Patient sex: F
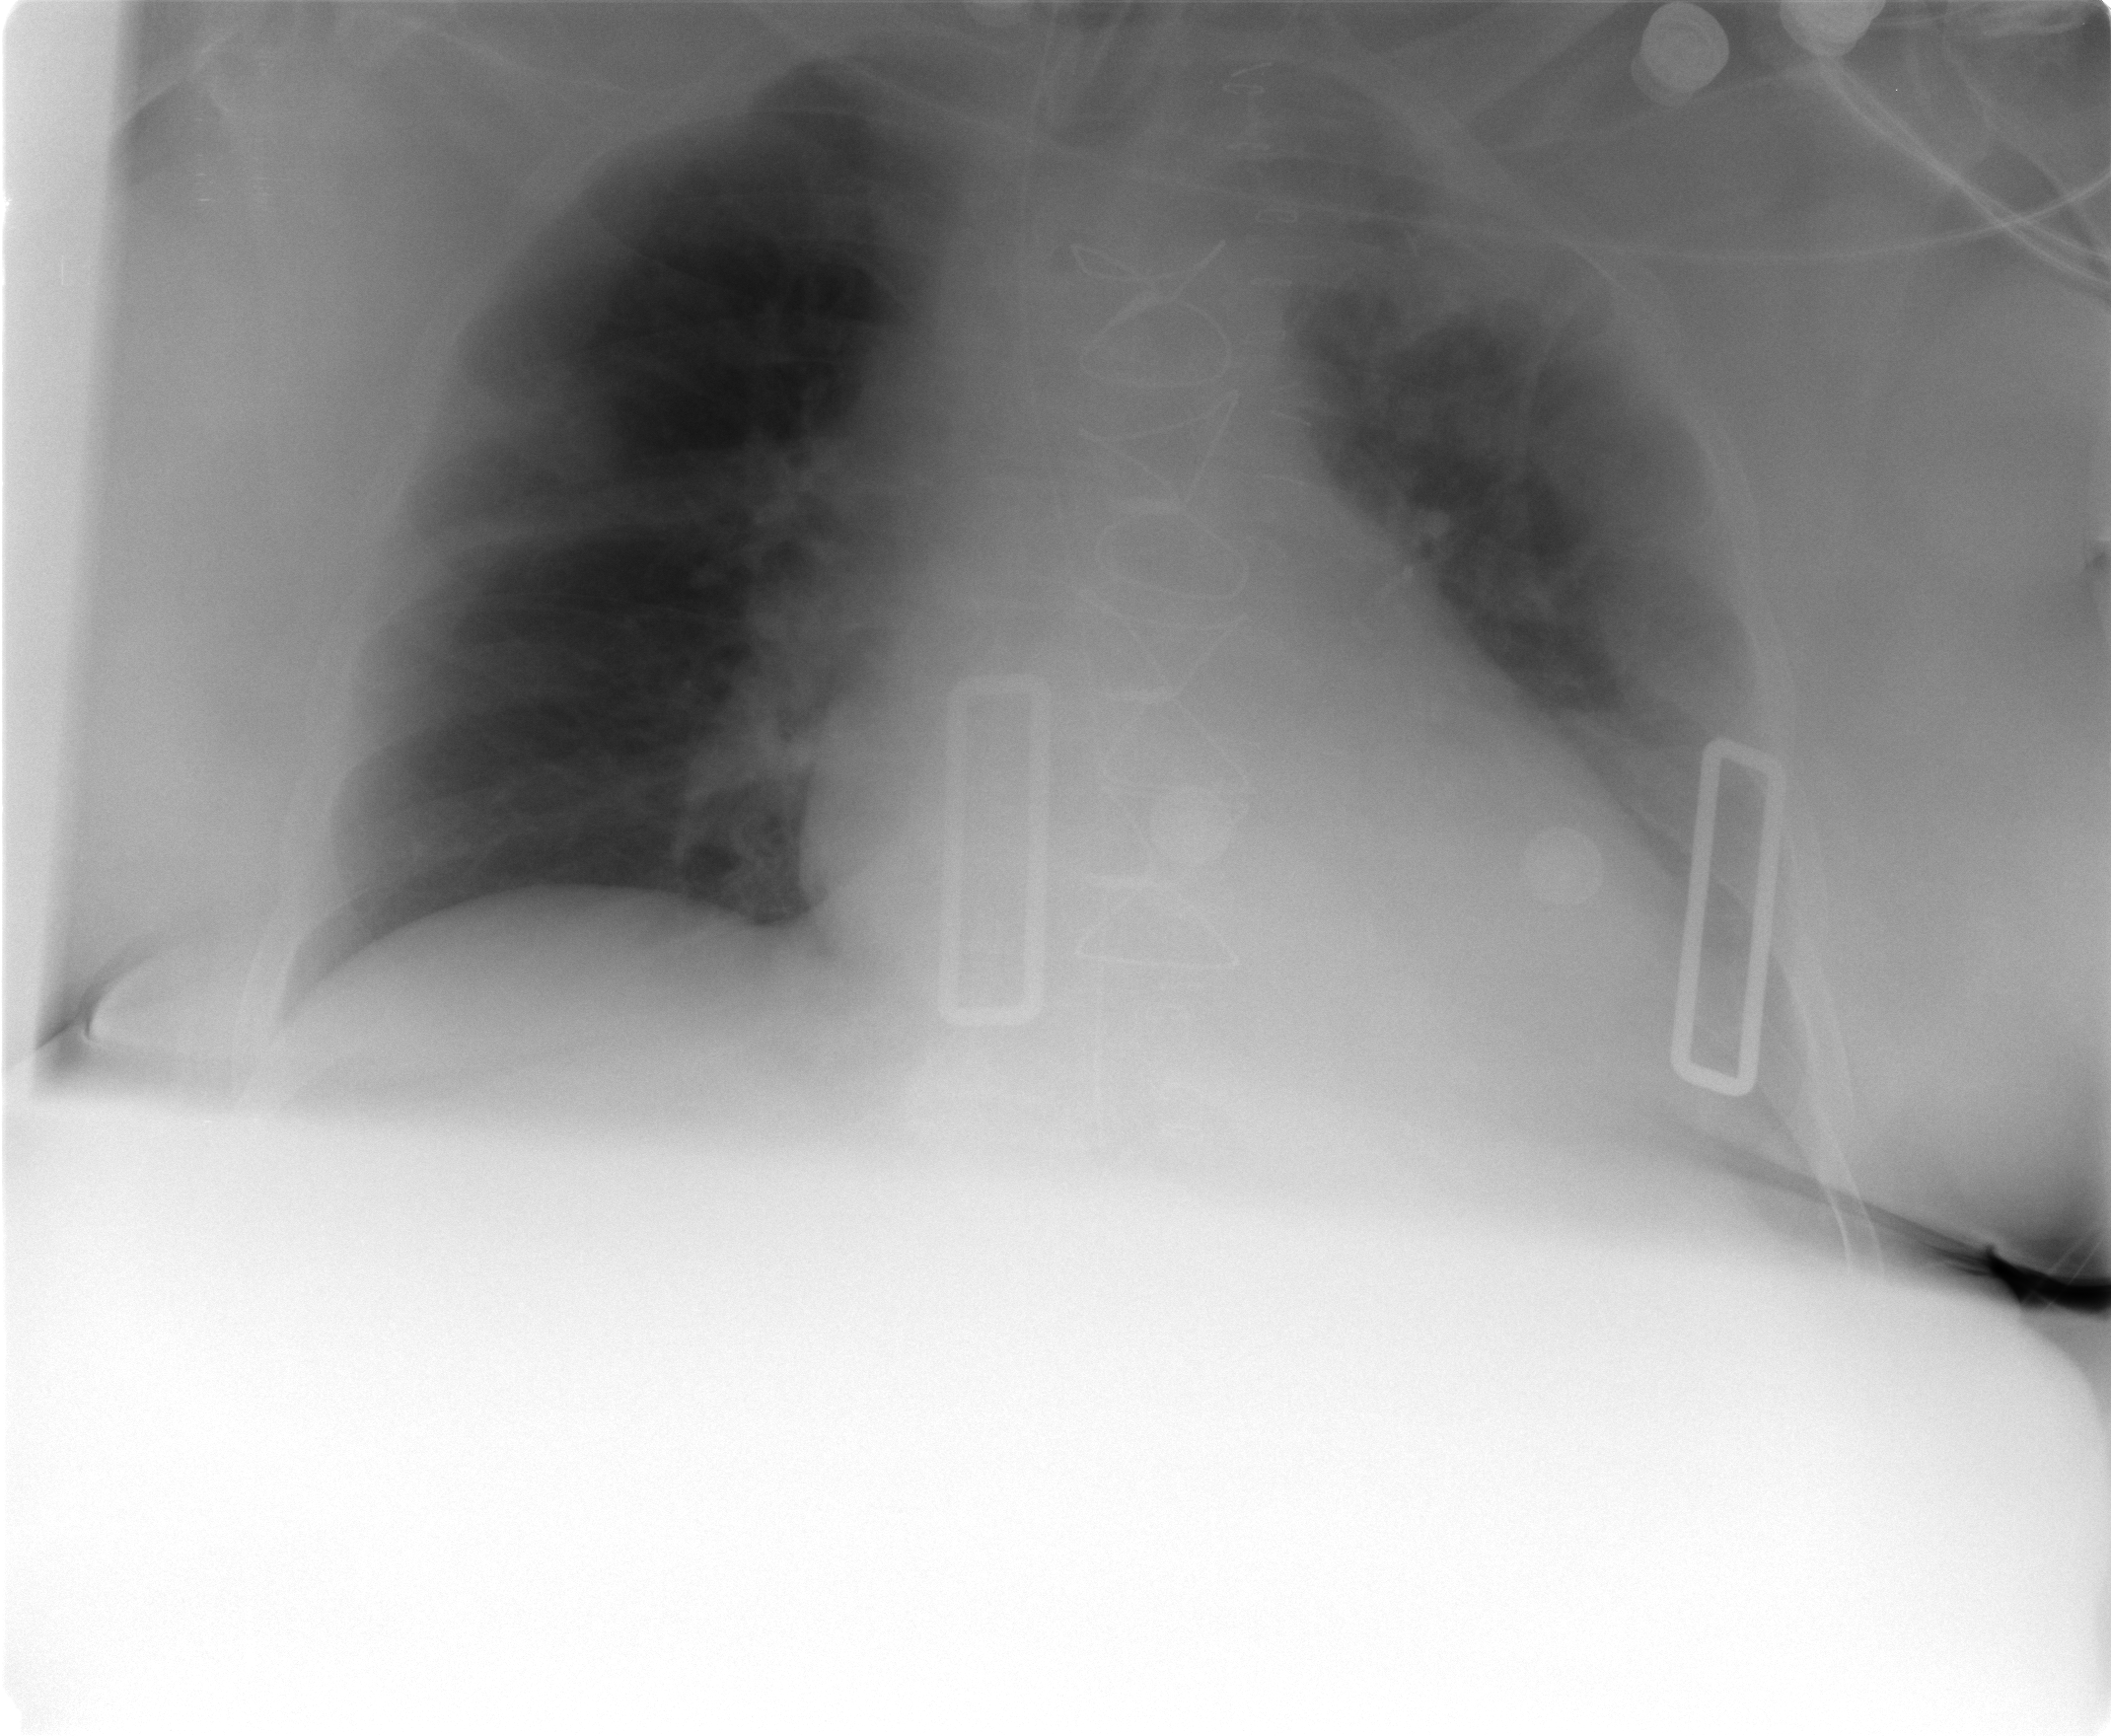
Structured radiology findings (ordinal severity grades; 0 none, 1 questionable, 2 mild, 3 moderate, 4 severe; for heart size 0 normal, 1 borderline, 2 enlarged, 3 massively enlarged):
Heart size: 2
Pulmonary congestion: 2
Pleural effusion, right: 0
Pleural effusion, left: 2
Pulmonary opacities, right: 0
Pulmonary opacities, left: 1
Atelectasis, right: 1
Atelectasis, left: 2